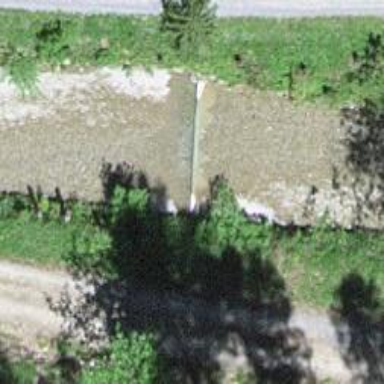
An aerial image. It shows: Culvert tunnel.